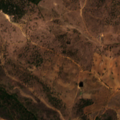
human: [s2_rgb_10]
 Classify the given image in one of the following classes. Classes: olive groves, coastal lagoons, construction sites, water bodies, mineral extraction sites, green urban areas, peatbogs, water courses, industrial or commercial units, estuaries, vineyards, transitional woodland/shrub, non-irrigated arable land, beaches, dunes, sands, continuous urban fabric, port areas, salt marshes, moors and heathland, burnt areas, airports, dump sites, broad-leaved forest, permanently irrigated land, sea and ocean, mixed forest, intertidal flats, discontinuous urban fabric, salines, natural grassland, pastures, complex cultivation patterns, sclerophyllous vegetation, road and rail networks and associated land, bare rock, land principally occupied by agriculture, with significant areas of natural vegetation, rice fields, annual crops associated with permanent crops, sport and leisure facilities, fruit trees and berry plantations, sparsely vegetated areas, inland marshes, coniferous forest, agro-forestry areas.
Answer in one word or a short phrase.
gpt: non-irrigated arable land, land principally occupied by agriculture, with significant areas of natural vegetation, agro-forestry areas, broad-leaved forest, transitional woodland/shrub